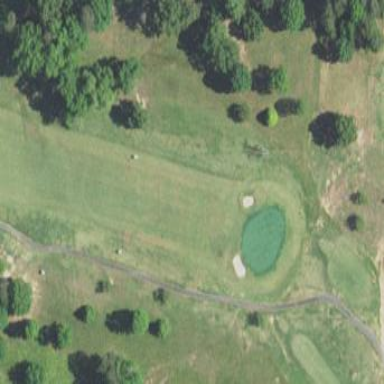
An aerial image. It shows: Scenic golf fairway.